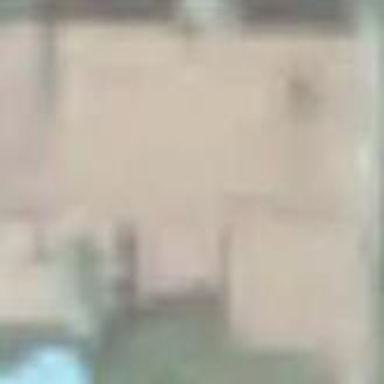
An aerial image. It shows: Terrace building.